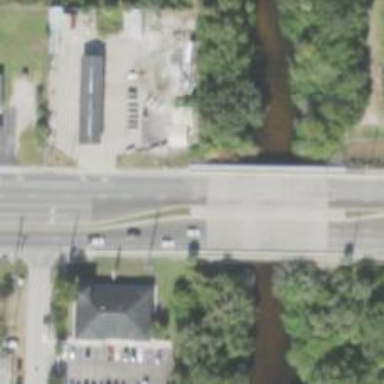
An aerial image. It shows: Secondary road crossing bridge.